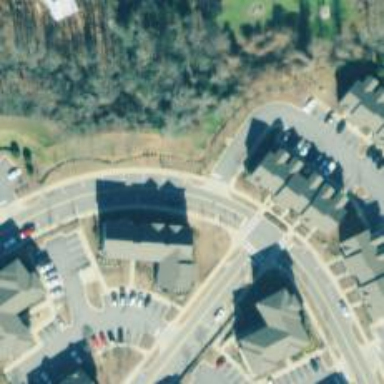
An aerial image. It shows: Residential road with separate sidewalk.